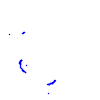
Particle: proton